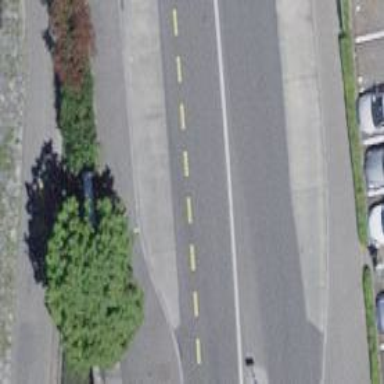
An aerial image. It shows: Bus stop with shelter for public transportation.